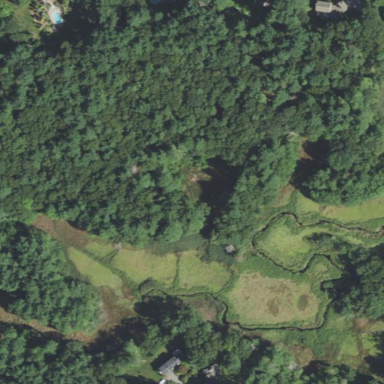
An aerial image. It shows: Mixed evergreen forest within nature reserve area.